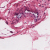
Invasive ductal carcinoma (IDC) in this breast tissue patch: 0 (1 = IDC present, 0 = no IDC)